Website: apple
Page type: cart
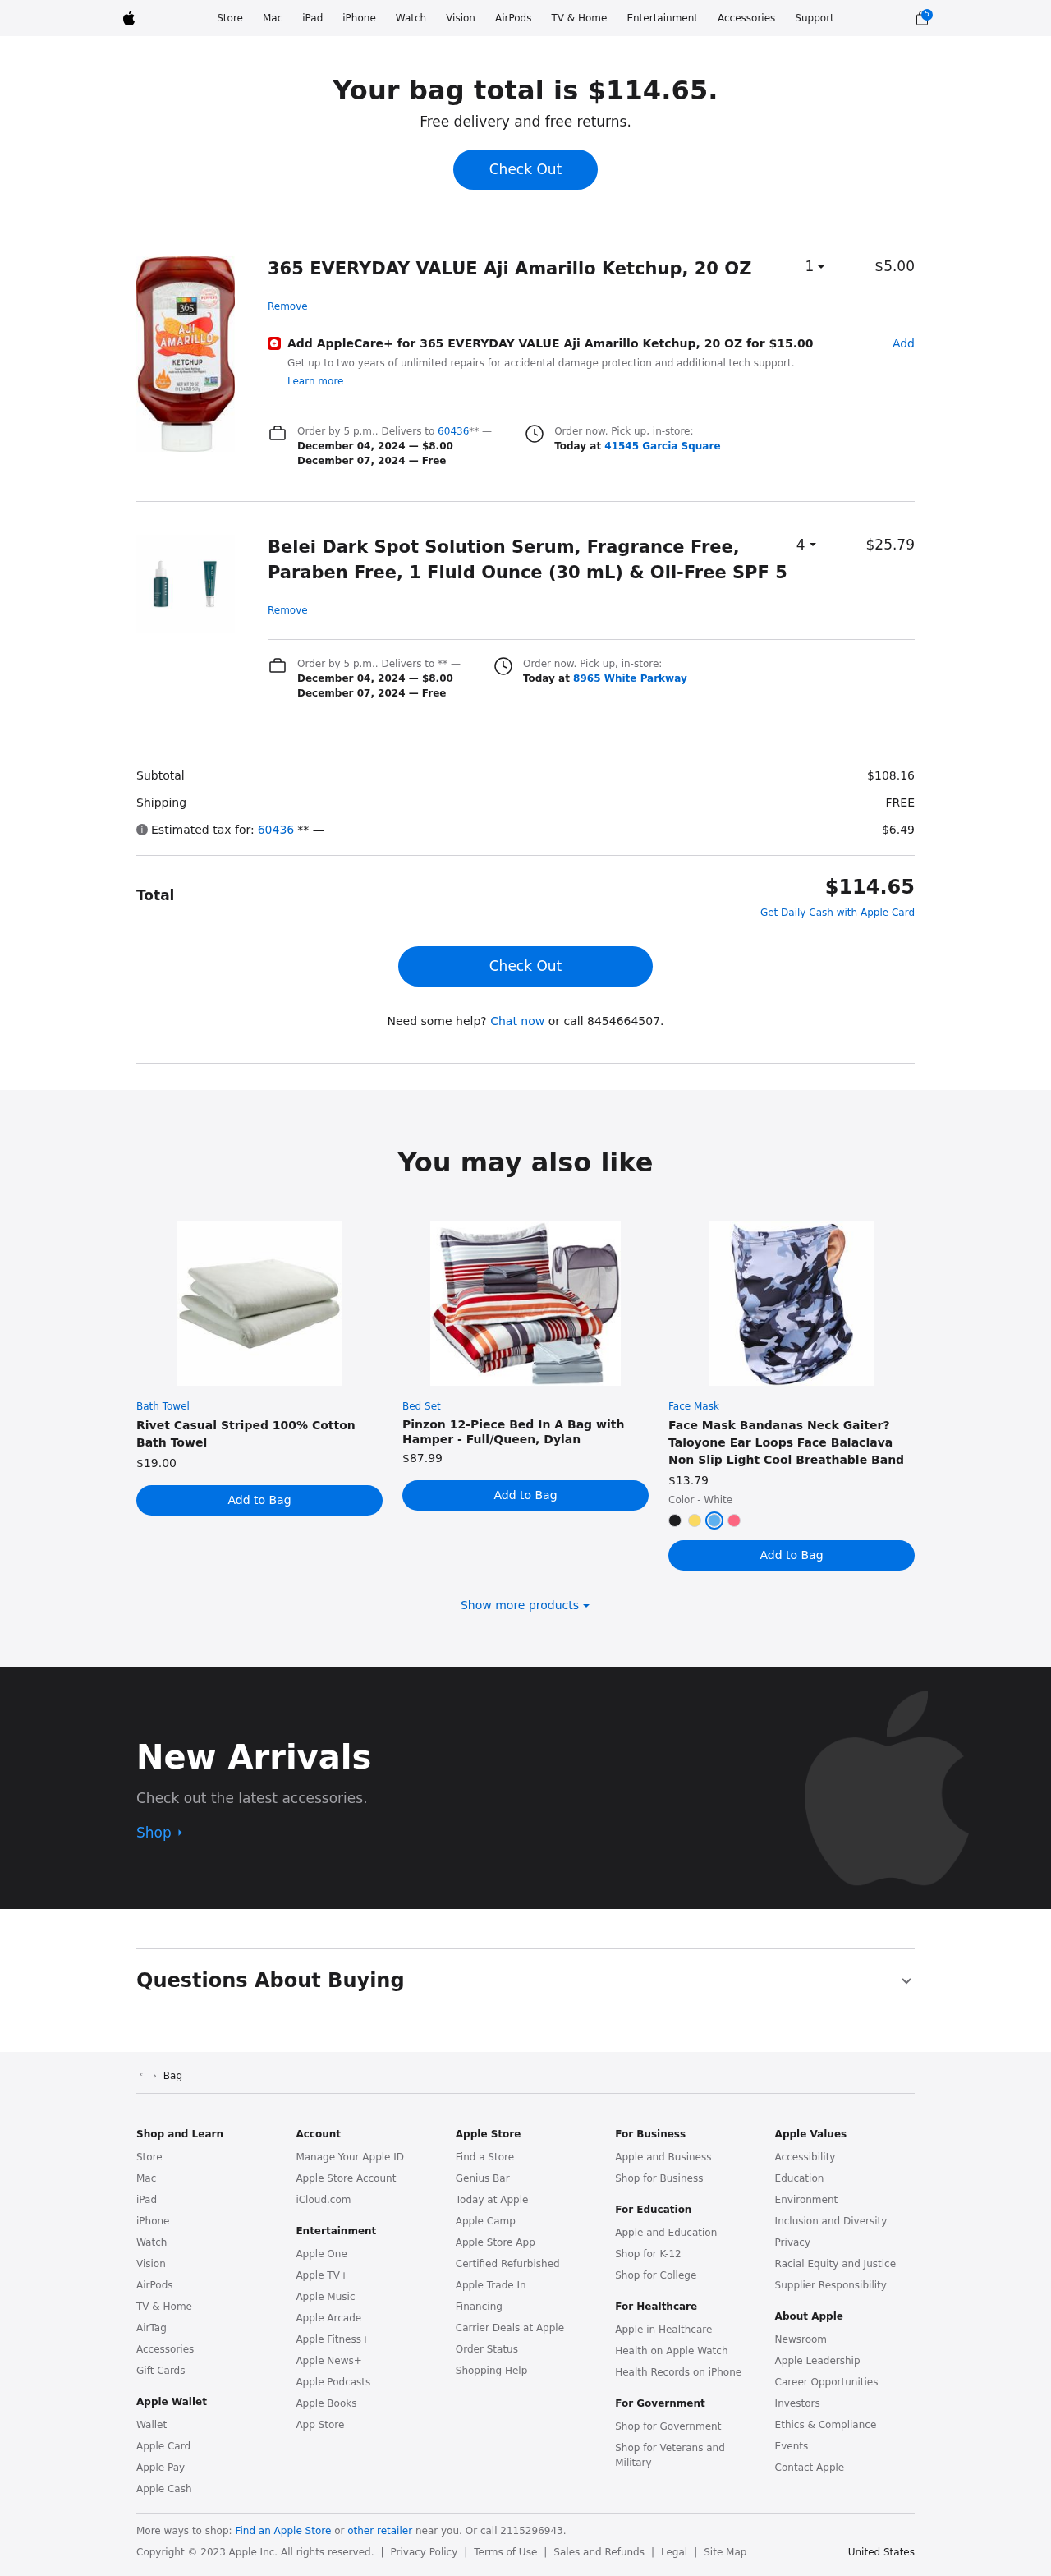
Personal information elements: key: PII_LOCATION1_STREET
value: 41545 Garcia Square
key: PII_LOCATION2_STREET
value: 8965 White Parkway
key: PII_PHONE
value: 8454664507
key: PII_POSTCODE
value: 60436
Product elements: key: PRODUCT1_NAME
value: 365 EVERYDAY VALUE Aji Amarillo Ketchup, 20 OZ
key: PRODUCT1_PRICE
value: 5
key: PRODUCT1_QUANTITY
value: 1
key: PRODUCT2_NAME
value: Belei Dark Spot Solution Serum, Fragrance Free, Paraben Free, 1 Fluid Ounce (30 mL) & Oil-Free SPF 5
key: PRODUCT2_PRICE
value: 25.79
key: PRODUCT2_QUANTITY
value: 4
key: PRODUCT3_ITEM_CATEGORY
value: Bath Towel
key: PRODUCT3_NAME
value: Rivet Casual Striped 100% Cotton Bath Towel
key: PRODUCT3_PRICE
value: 19
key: PRODUCT4_ITEM_CATEGORY
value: Bed Set
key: PRODUCT4_NAME
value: Pinzon 12-Piece Bed In A Bag with Hamper - Full/Queen, Dylan
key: PRODUCT4_PRICE
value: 87.99
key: PRODUCT5_ITEM_CATEGORY
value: Face Mask
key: PRODUCT5_NAME
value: Face Mask Bandanas Neck Gaiter?Taloyone Ear Loops Face Balaclava Non Slip Light Cool Breathable Band
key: PRODUCT5_PRICE
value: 13.79
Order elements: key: ORDER_NUM_ITEMS
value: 5
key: ORDER_TOTAL
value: $114.65
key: ORDER_SHIPPING_DATE
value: December 04, 2024
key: ORDER_SHIPPING_COST
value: $8.00
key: ORDER_DELIVERY_DATE
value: December 07, 2024
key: ORDER_SHIPPING_DATE2
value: December 04, 2024
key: ORDER_SHIPPING_COST2
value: $8.00
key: ORDER_DELIVERY_DATE2
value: December 07, 2024
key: ORDER_SUBTOTAL
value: $108.16
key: ORDER_SHIPPING_COST_SUMMARY
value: FREE
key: ORDER_TAX
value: $6.49
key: ORDER_TOTAL2
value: $114.65
Other elements: key: APPLECARE_PRICE
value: $15.00